Question: '''
import admin from "firebase-admin";
async function notifyUser(message ,title, photoURL,token , uid , notificationsOn ) {
const messages = [];
const payload = {
notification: {
title: title,
body: message,
},
data: {
uid,
},
android: {
notification: {
image: photoURL,
},
},
apns: {
payload: {
aps: {
"mutable-content": 1,
},
},
fcm_options: {
image: photoURL,
},
},
};
try {
if (token) {
messages.push({ token: token, ...payload });
console.log("yes");
}
if (messages.length && notificationsOn==true) {
await admin.messaging().sendAll(messages);
console.log("Token for user, send notification.");
}
} catch (error) {
const functions = require("firebase-functions");
functions.logger.log("Hello from info. Here's an object:", error);
console.log(photoURL);
console.log(notificationsOn);
console.log(token);
console.log(message);
console.log(uid);
console.log(title)
console.log("No token for user, can not send notification.");
return {error:error.code};
}
return;
};
export {notifyUser} ;
'''
The error I get

The line 169 is this line
'''
await admin.messaging().sendAll(messages);
'''
It's always logging "No token for user cannot send notification". And I don't have any idea why. I checked like 30 times. The logs are not empty and give the correct output. The token is not empty.
It's not working on both android and iOS. But when sending notification via firebase to android or iOS it works. And notification retrieved .
Hope really anyone has and idea. I also tried to send notification from firebase via token. This also works . And as I said I checked every output it should work but does not.
If you think I did something wrong in configuration in my project please tell me what I you think it can be .
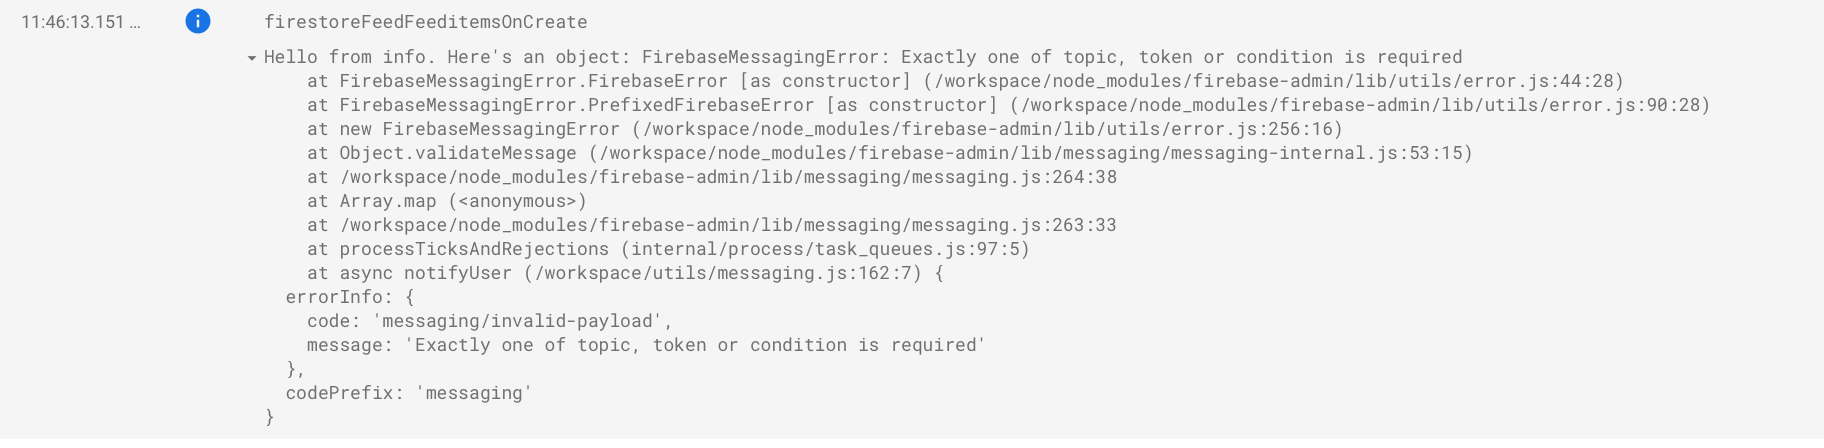
Answer: comes out that adding this statement
token:token like this
'''
const payload = {
notification: {
title: title,
body: message,
},
token: token,
data: {
uid,
},
android: {
notification: {
image: photoURL,
},
},
apns: {
payload: {
aps: {
"mutable-content": 1,
},
},
fcm_options: {
image: photoURL,
},
},
};
'''
into payload but outside of all other statements fixed the issue.